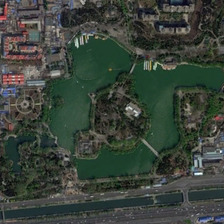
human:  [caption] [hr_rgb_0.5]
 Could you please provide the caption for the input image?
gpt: some buildings are near a park with many green trees and a pond with an island in it .

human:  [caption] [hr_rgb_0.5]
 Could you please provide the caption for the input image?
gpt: some buildings are near a park with many green trees and a pond with an island in it .

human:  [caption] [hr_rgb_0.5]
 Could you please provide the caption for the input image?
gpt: some buildings are near a park with many green trees and a pond with an island in it .

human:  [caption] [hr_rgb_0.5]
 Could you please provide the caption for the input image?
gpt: some buildings are near a park with many green trees and a pond with an island in it .

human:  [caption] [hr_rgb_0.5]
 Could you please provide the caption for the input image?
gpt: some buildings are near a park with many green trees and a pond with an island in it .